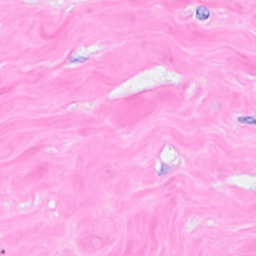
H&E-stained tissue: Breast